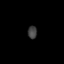
Tissue: lung
Cell type: T cells
Senescence score: 0.1635
Nuclear area (px): 115
Mean DAPI intensity: 63.504